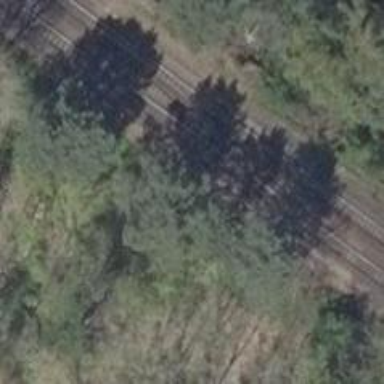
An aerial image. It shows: Tram railway with contact lines for electrification.